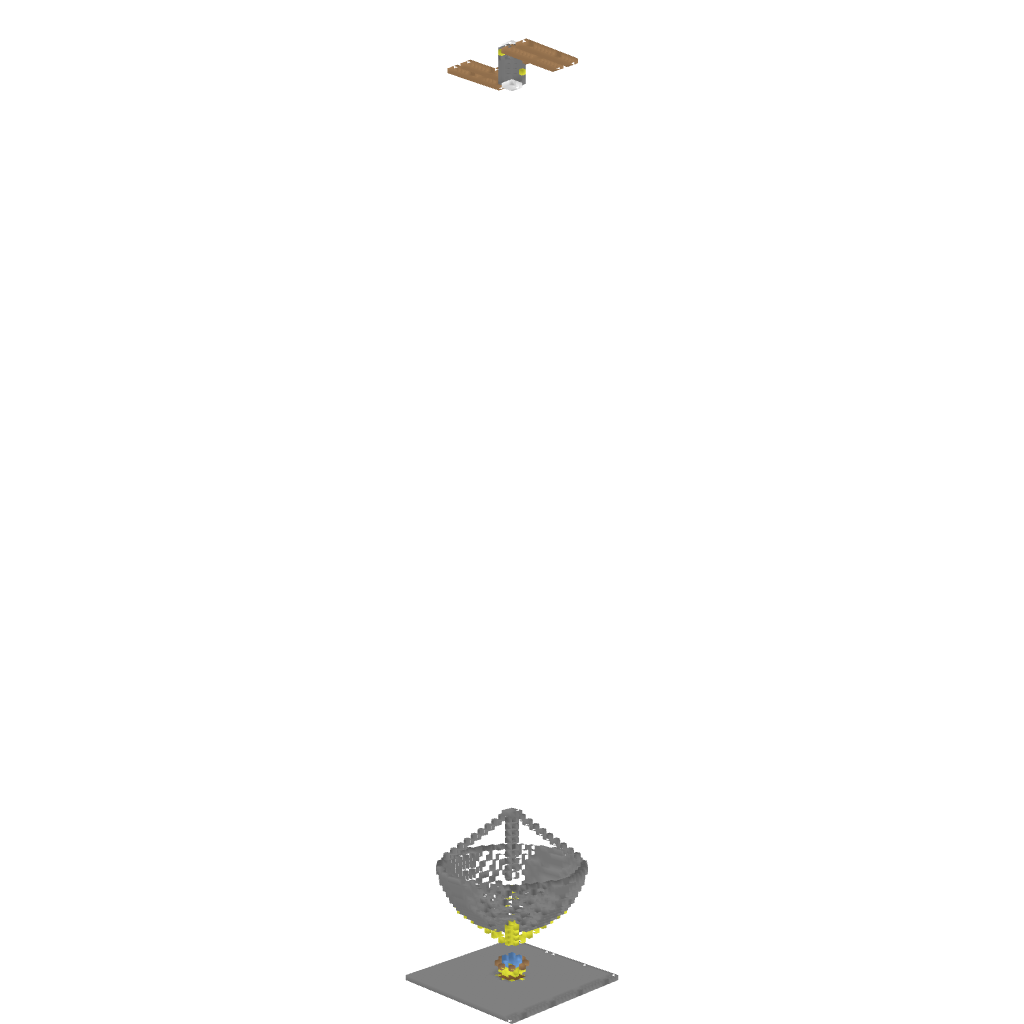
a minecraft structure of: Weather Control Satellite Dish bad low quality